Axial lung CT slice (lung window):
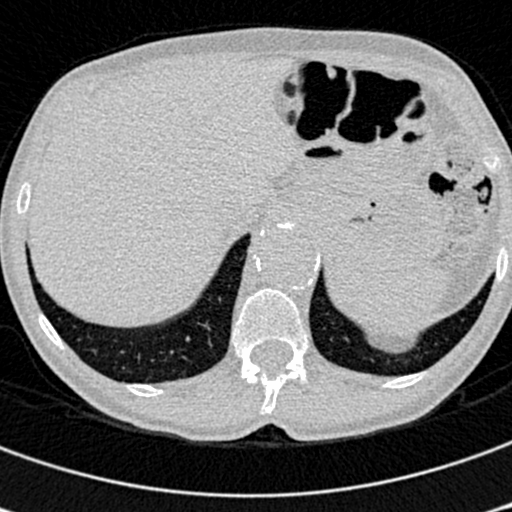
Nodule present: no